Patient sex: F
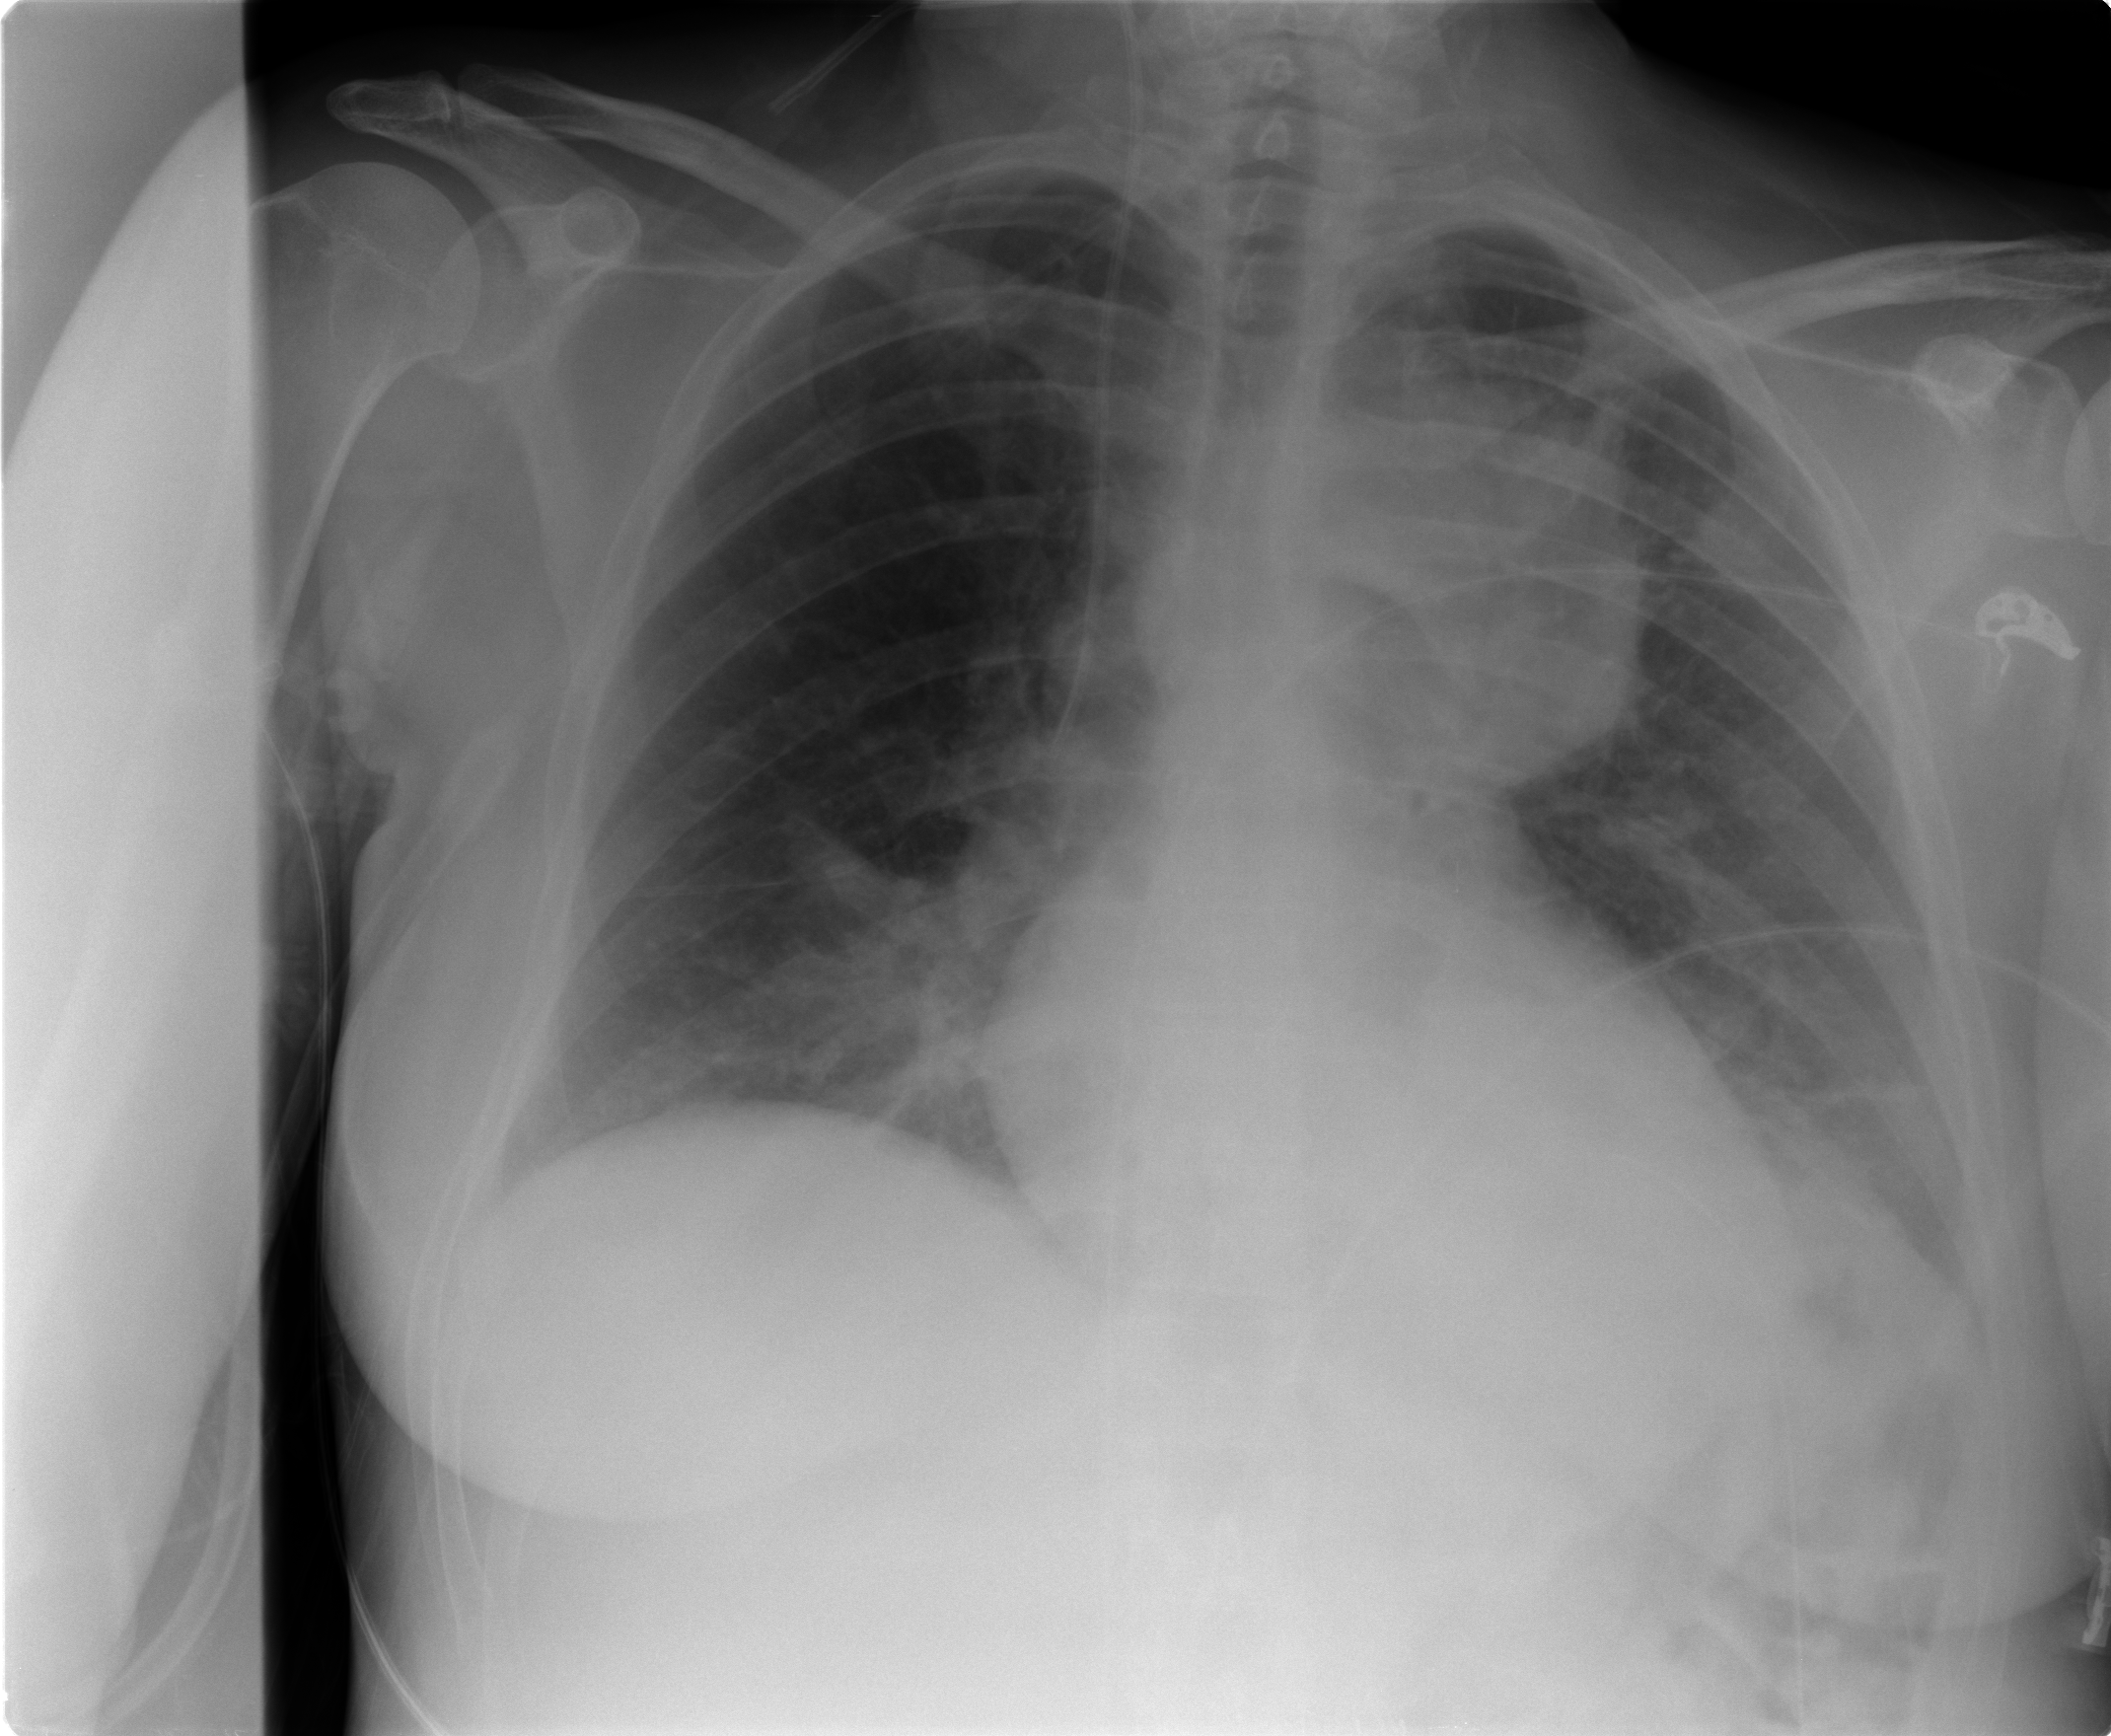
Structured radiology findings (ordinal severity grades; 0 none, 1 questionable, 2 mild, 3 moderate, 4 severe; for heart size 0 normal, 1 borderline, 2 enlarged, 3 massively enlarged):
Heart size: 0
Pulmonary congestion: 0
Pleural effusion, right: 0
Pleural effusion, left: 2
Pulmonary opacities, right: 0
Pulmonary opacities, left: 0
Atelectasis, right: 0
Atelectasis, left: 1